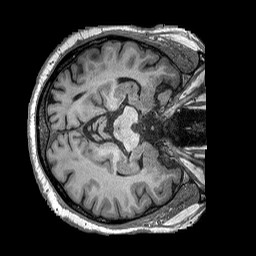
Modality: T1w
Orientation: axial
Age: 66
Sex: male
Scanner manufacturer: siemens
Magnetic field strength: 3 T
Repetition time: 2.53 s
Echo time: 0.00144 s